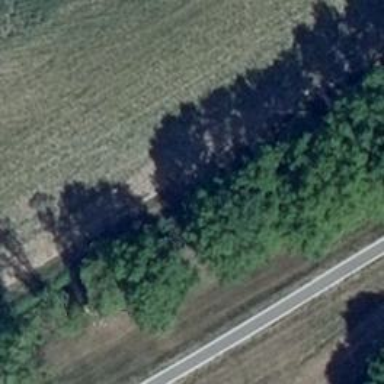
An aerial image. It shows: Row of deciduous broadleaved trees.